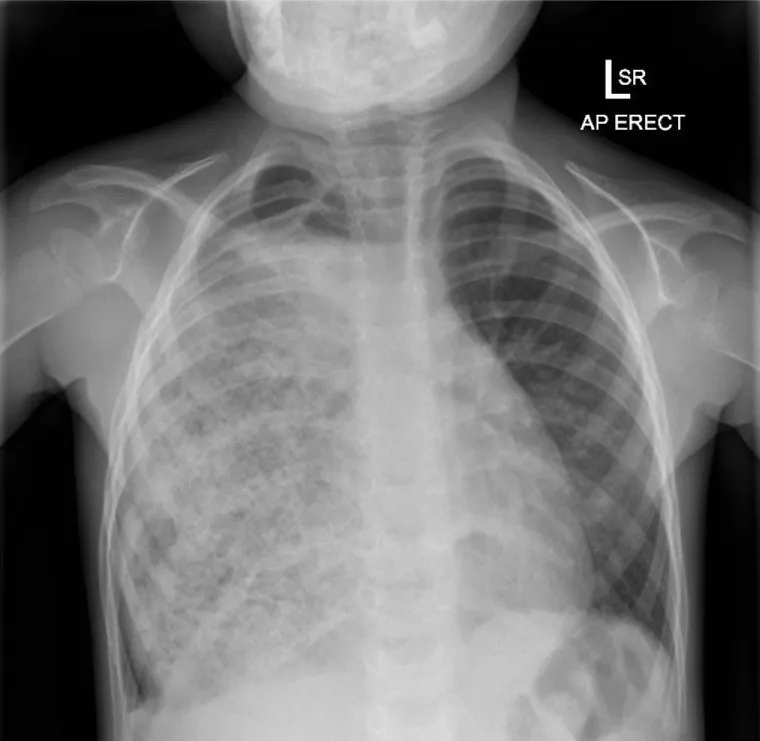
Initial CXR after referral to our services. Right hemithorax almost totally opacified with an unusual patterned appearance to the opacity.
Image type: radiology (x_ray)